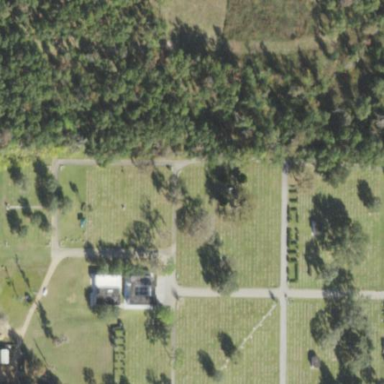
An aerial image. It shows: Cemetery.